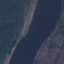
Label: River